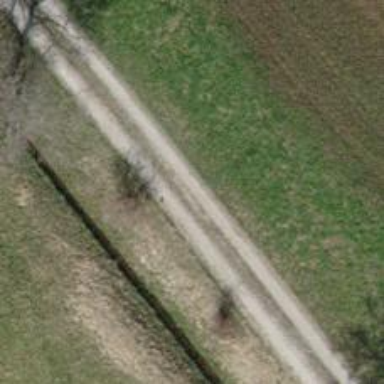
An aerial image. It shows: Unpaved track with grade2 tracktype.